Brain MRI, t1w sequence, axial 2D slice.
Patient: age 44, sex F, weight 95 kg, height 1.95 m
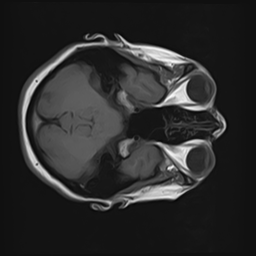